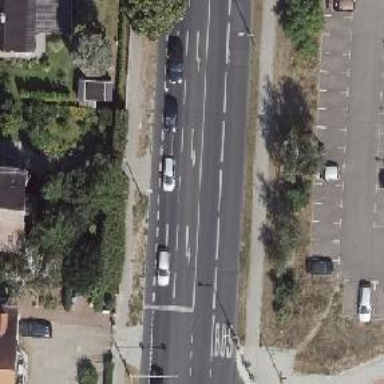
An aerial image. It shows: Secondary asphalt road with lane markings and separate sidewalks on both sides. There is cycleway on the left sharing with busway.